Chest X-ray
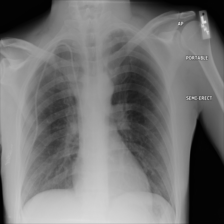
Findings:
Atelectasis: negative
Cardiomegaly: negative
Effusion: negative
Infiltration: negative
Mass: negative
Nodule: negative
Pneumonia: negative
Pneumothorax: positive
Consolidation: negative
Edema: negative
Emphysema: negative
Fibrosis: negative
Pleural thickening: negative
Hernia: negative